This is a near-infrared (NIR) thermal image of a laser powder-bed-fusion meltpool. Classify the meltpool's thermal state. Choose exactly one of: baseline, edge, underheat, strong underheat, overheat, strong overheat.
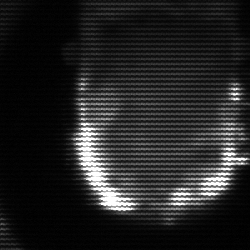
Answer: baseline